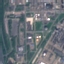
Land use / land cover: Industrial